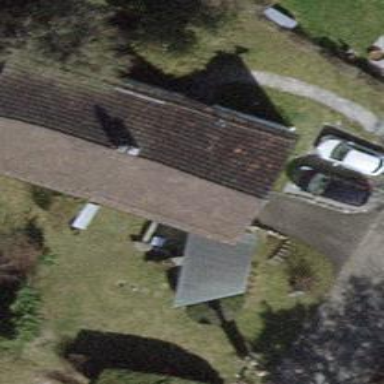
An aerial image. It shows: Building with tiled roof.